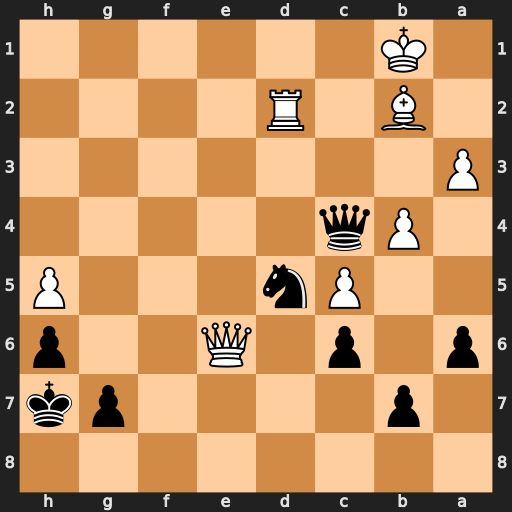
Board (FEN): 8/1p4pk/p1p1Q2p/2Pn3P/1Pq5/P7/1B1R4/1K6
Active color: b
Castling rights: -
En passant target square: -
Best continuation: Nc3+ Bxc3 Qxe6